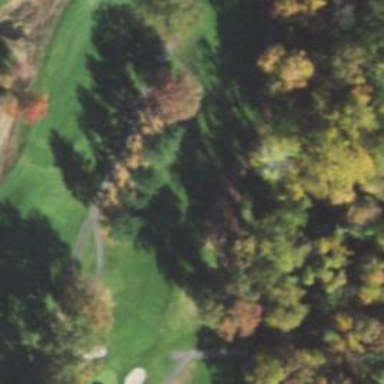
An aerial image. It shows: Golf hole.